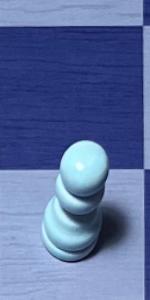
Label: Pawn_White